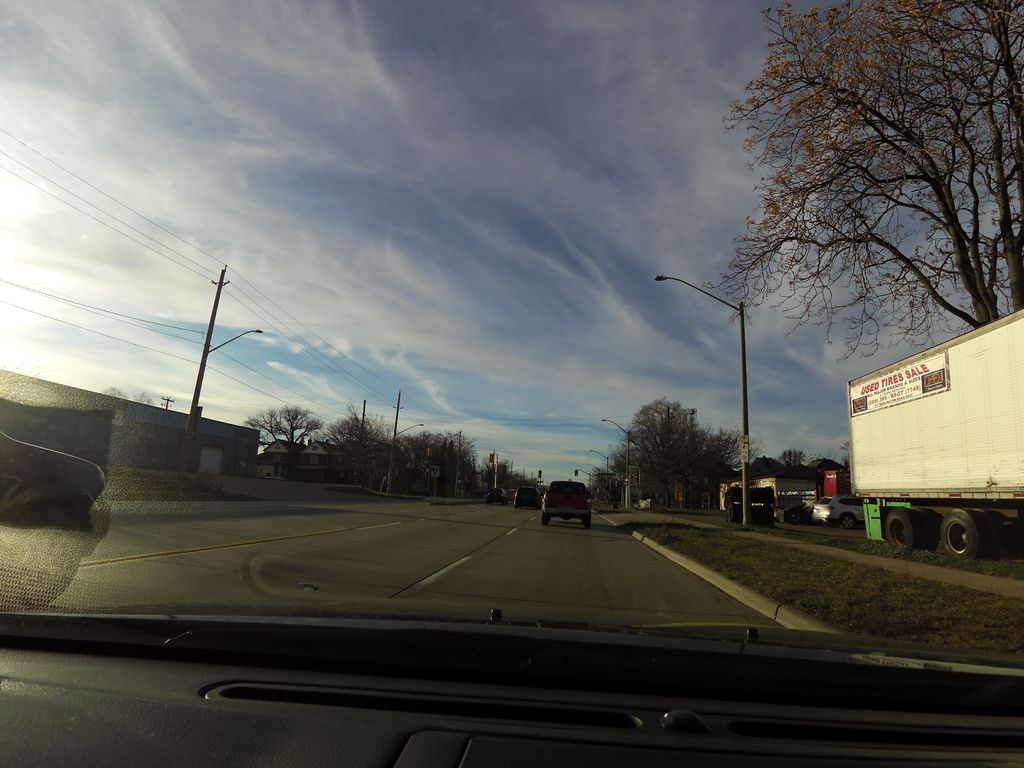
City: hamilton